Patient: sex M, age 60
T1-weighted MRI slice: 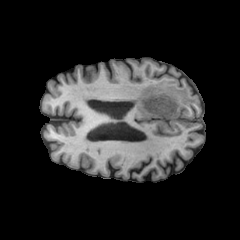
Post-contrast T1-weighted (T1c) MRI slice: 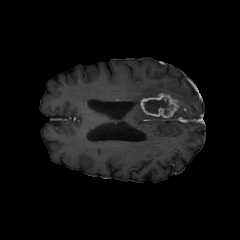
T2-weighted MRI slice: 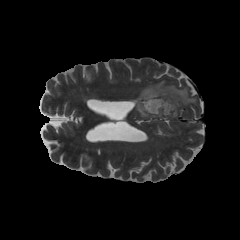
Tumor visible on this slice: yes
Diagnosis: Glioblastoma, IDH-wildtype
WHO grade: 4